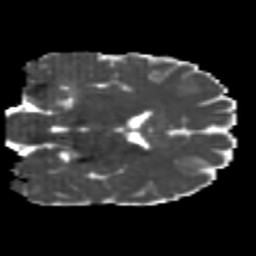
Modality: MD
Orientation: coronal
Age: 21
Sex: male
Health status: healthy
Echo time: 0.074 s